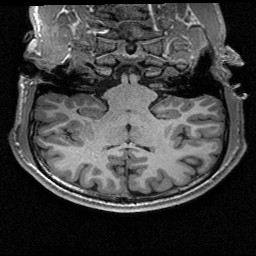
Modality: T1w
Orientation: sagittal